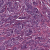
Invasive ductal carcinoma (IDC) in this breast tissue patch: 1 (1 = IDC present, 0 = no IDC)